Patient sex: M
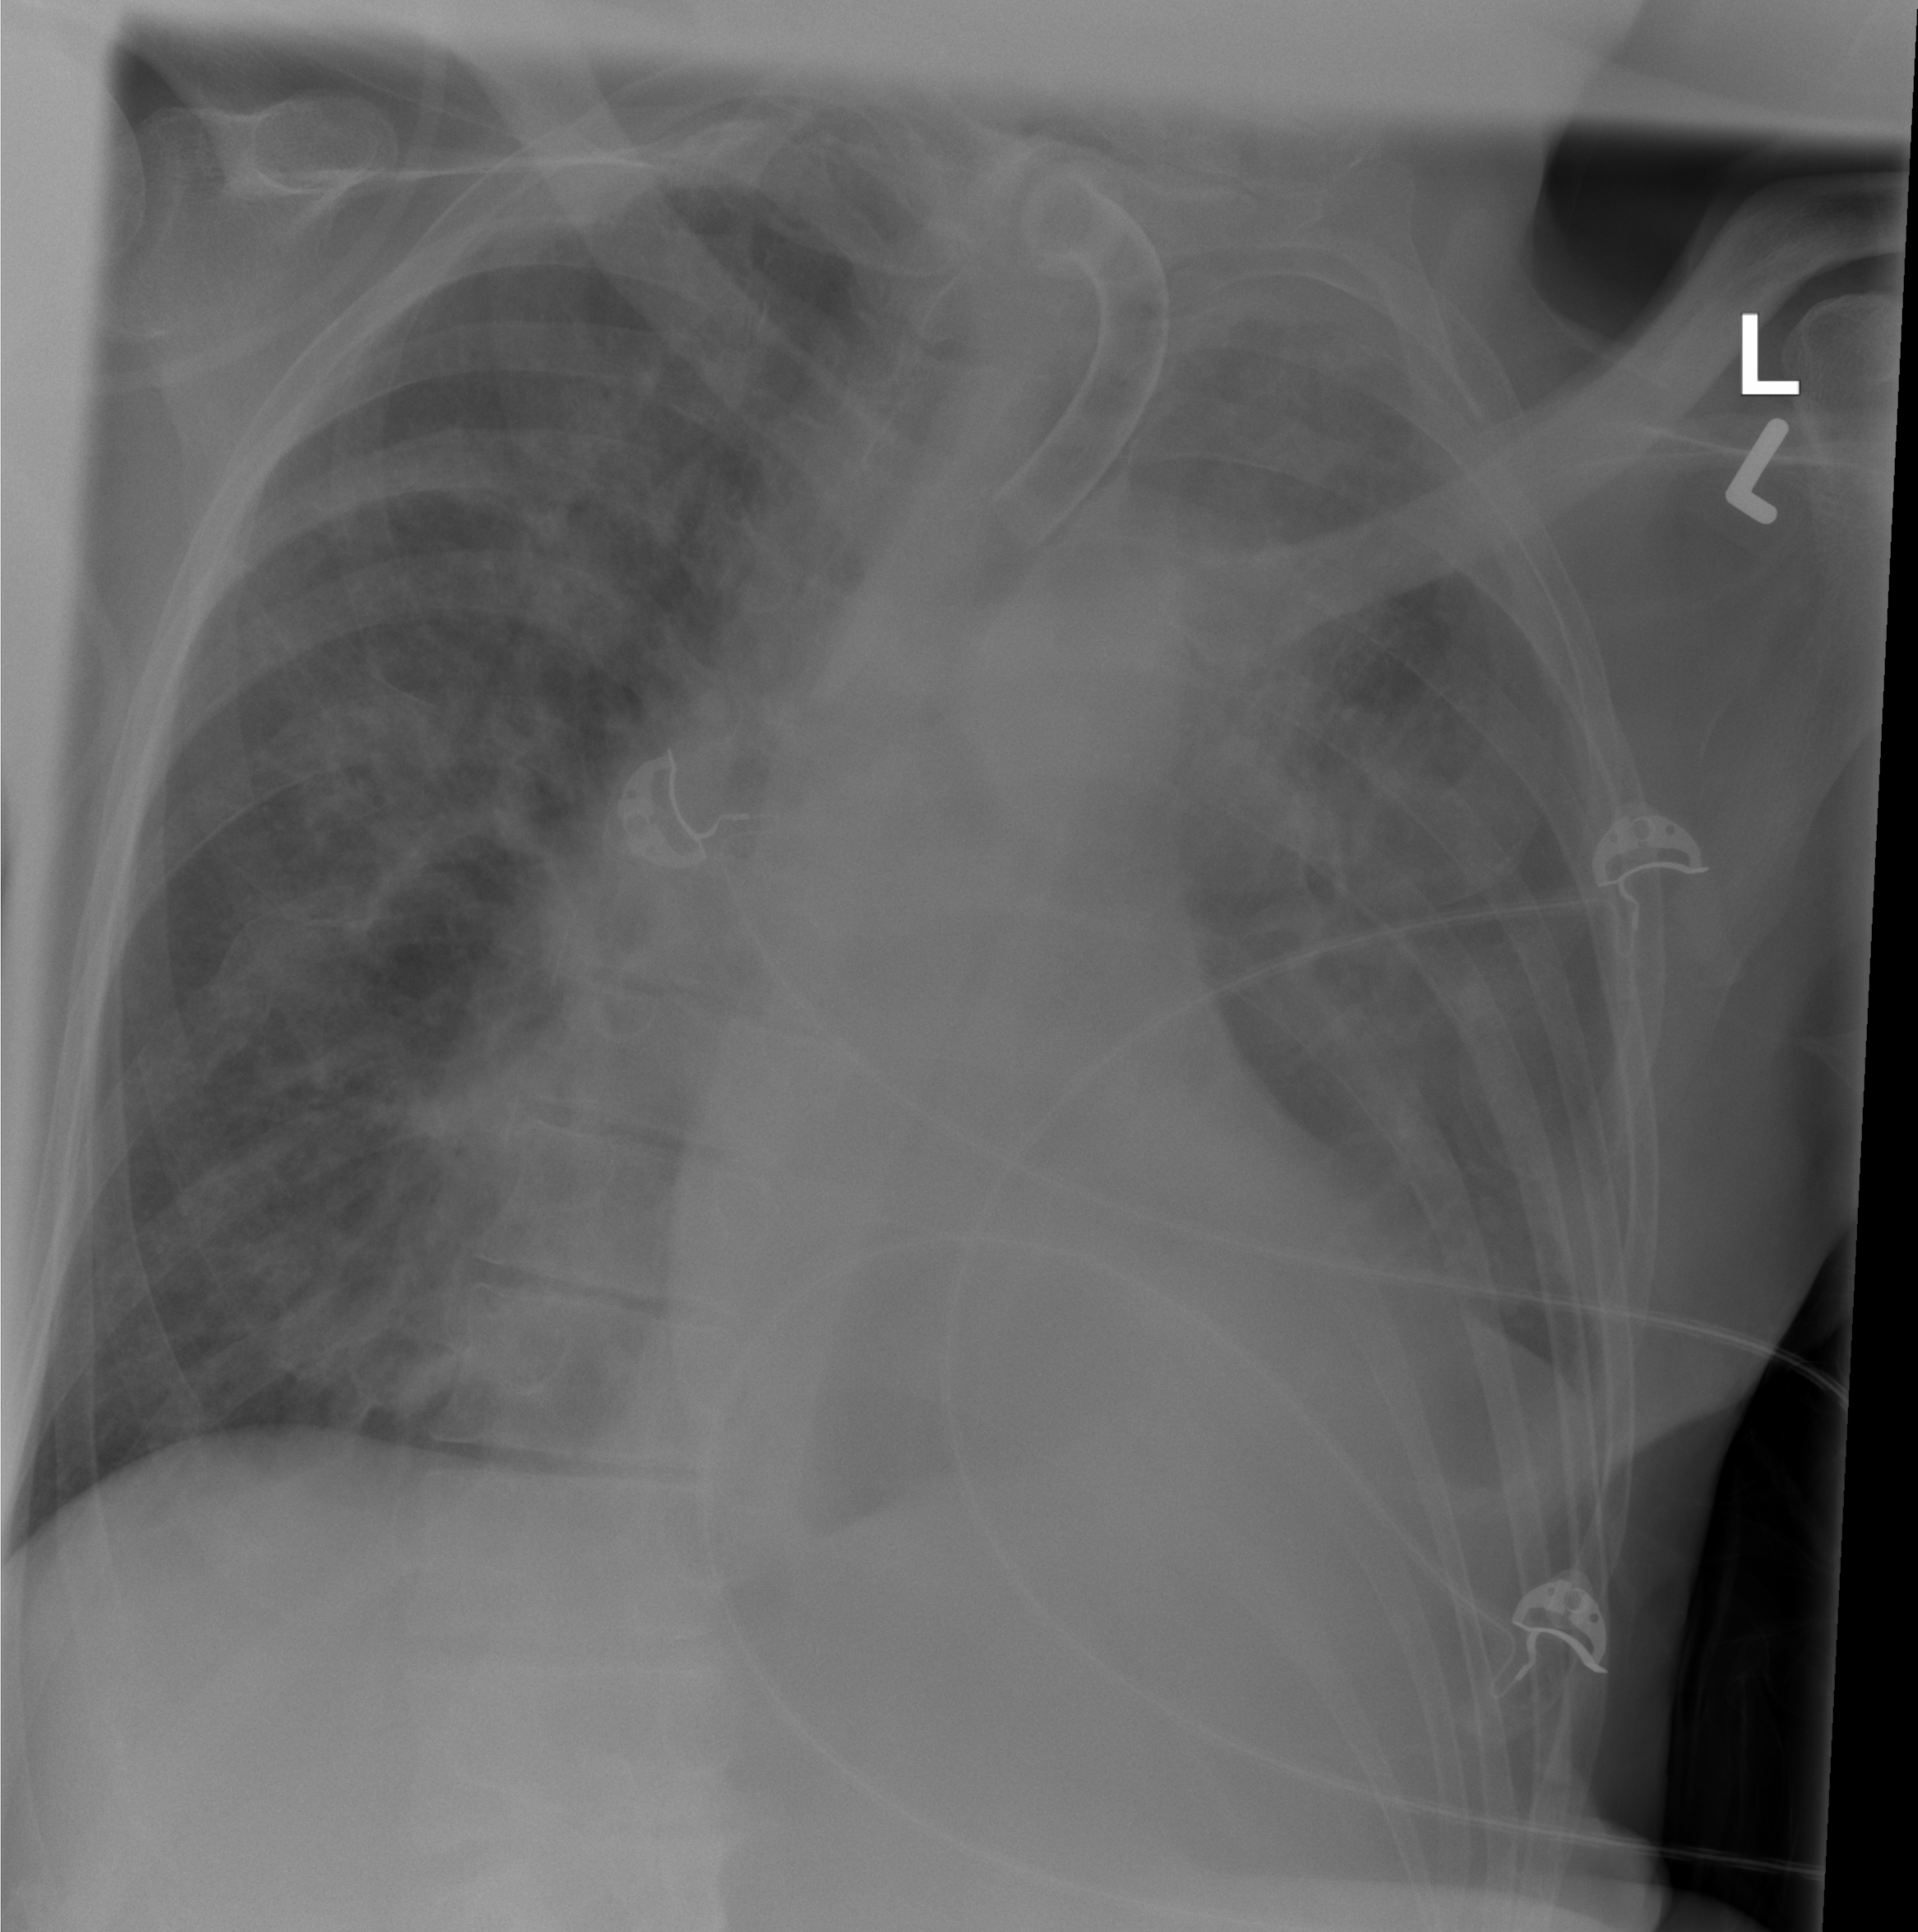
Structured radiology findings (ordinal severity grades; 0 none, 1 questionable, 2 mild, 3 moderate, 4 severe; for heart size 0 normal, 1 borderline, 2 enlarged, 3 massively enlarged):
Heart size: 2
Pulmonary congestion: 0
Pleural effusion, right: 0
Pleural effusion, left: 2
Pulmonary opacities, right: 2
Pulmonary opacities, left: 2
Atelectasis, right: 0
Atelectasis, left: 2